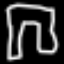
Label: pants